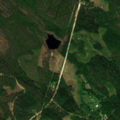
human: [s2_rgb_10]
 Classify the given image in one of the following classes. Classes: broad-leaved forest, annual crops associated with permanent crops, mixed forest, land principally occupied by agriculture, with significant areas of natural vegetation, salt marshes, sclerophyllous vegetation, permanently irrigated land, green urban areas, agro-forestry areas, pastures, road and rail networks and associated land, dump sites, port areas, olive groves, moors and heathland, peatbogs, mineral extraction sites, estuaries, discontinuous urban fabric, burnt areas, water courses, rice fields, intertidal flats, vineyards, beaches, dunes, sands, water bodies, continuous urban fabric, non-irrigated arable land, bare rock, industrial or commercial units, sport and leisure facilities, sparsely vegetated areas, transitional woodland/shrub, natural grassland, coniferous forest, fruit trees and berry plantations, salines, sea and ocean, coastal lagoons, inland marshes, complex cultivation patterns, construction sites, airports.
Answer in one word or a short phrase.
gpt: coniferous forest, mixed forest, transitional woodland/shrub